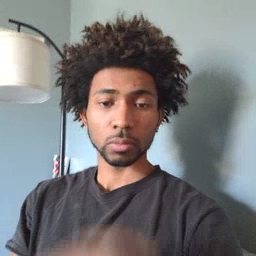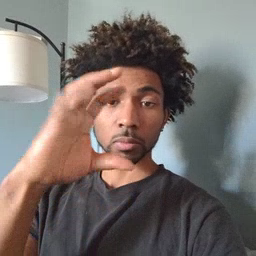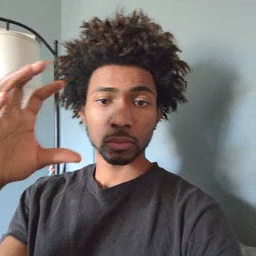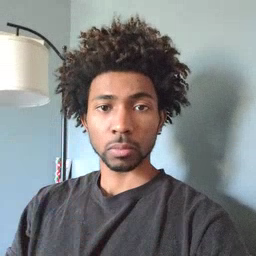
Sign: cloud